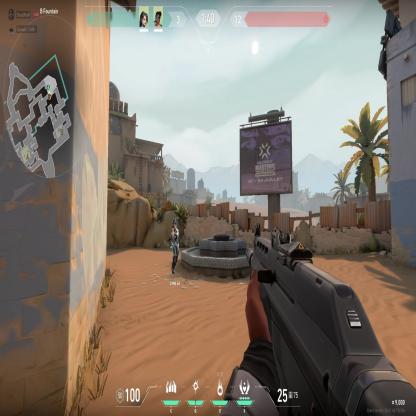
Label: teammate